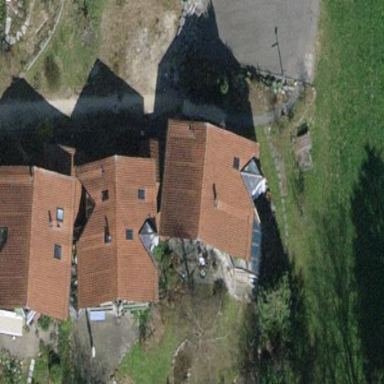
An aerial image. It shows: Detached building.